Question: I have a code on python that tries to calculate the sample variance while I accumulate entries in each loop.
'''
y_hat = y_df.loc[n-1]
var = []
var_sum = 0
for i in range(n):
var_i = (g_i[i] - y_hat)**2
var_sum += var_i
if i == 0:
var_avg = var_sum
var.append(var_avg)
else:
var_avg = var_sum/i
var.append(var_avg)
'''
the output of the result yields very strange first rows (when i is 1), while the rest of rows are fine. Can someone help please?
This is the current output:

Below is my entire script, essentially I am testing Monte Carlo simulation to evaluate pi.
'''
import numpy as np
import math
import matplotlib.pyplot as plt
import random
import pandas as pd
import statistics as stats
n = 1000
k = 100
# generate u r.v. with size k*n -> (100,1000)
u = []
for i in range(k):
u_i = np.random.uniform(size = n)
u.append(u_i)
# put into dataframe (k*n)
u_df = pd.DataFrame(u)
# calculate g_i, g_i is a df with k*n
g_i = 4*np.sqrt(1-u_df**2)
g_sum = 0
y = []
for i in range(n):
g_sum += g_i[i]
y_i = g_sum/(i+1)
y.append(y_i)
# put y into df -> n*k
y_df = pd.DataFrame(y)
y_df = y_df.reset_index(drop=True)
y_hat = y_df.loc[n-1]
var = []
var_sum = 0
for i in range(n):
var_i = (g_i[i] - y_hat)**2
var_sum += var_i
if i == 0:
var_avg = var_sum
var.append(var_avg)
else:
var_avg = var_sum/i
var.append(var_avg)
var_df = pd.DataFrame(var)
var_df = var_df.reset_index(drop=True)
var_df.head()
'''
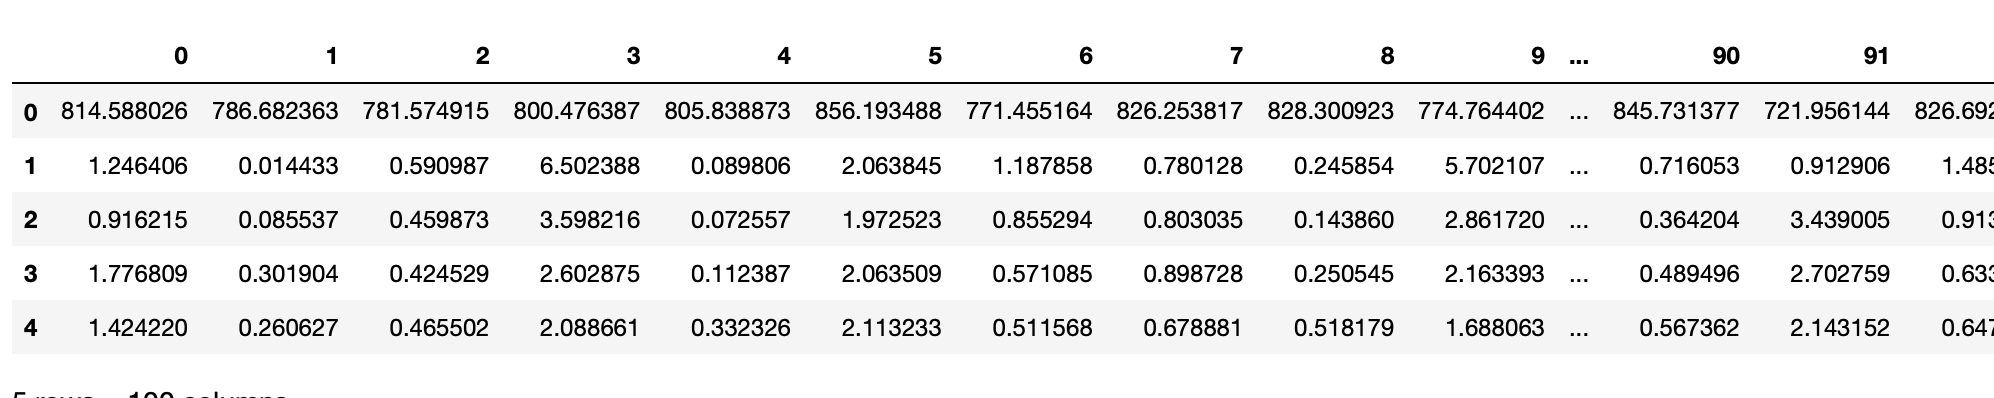
Answer: When var.append(var_avg) is run inside the i==0 if statement, you are appending var_sum by reference to var. Thus every time you change var_sum, you change var[0]. You can fix the problem by explicitly copying var_sum when i == 0. The corrected if-else statement would be
'''
if i == 0:
var_avg = var_sum
var.append(var_avg.copy())
else:
var_avg = var_sum/(i+1)
var.append(var_avg)
'''